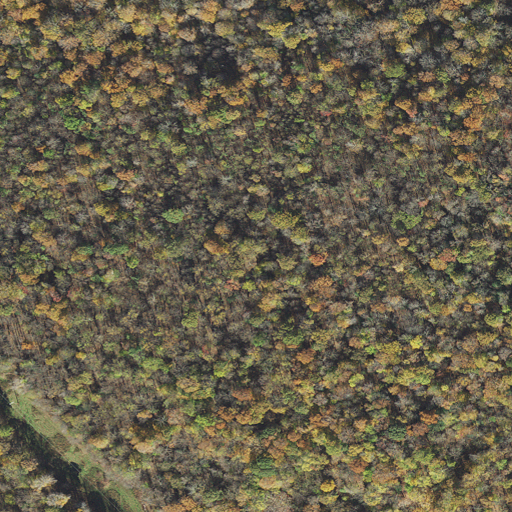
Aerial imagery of mountain in Maryland named Ellenboro Hill containing deciduous forest, mixed forest, and pasture